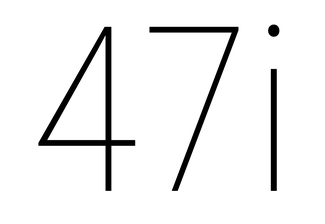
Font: Roboto_Condensed_Thin